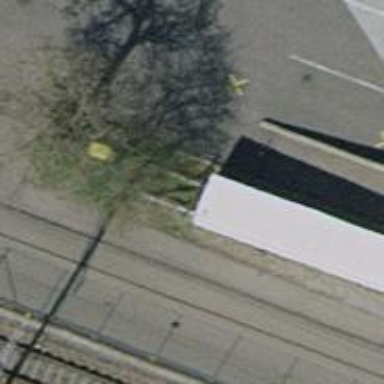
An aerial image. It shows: Railway buffer stop.